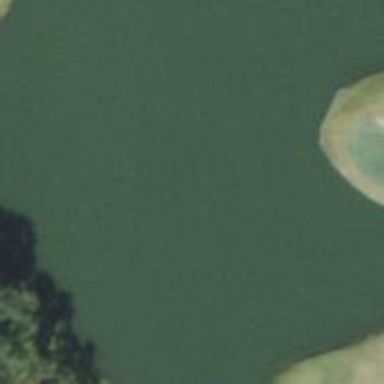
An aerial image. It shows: Water hazard in golf course. The hazard is natural water feature.